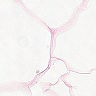
Metastatic tissue present: no